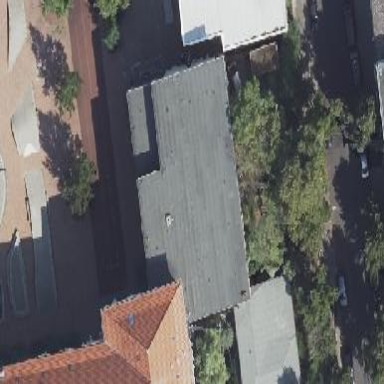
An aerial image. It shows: Part of building.